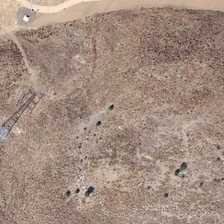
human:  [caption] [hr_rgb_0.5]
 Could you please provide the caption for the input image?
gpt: it is a large piece of yellow bareland .

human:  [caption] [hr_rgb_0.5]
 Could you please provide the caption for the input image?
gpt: it is a large piece of yellow bareland .

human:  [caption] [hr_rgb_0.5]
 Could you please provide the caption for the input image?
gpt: it is a large piece of yellow bareland .

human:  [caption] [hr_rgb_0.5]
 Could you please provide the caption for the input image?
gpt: it is a large piece of yellow bareland .

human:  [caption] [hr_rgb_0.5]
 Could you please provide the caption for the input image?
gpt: it is a large piece of yellow bareland .